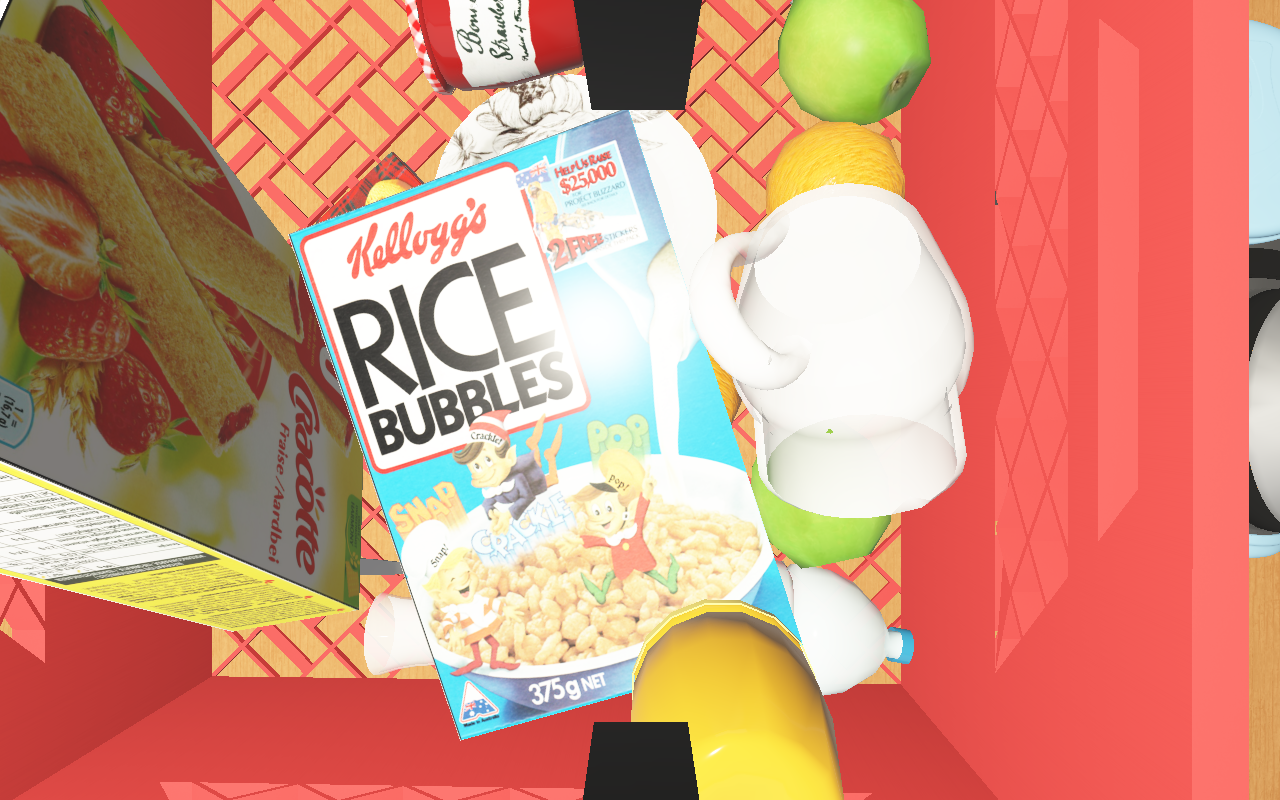
Objects in the scene:
water bottle
apple
apple
orange
orange
glass
honey jar
jam jar
cereal box
cereal box
biscuit box